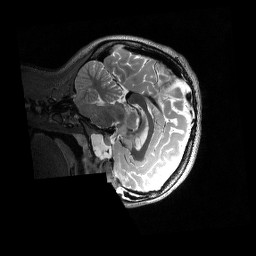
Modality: T2w
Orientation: sagittal
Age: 29
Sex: female
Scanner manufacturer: siemens
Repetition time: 3.2 s